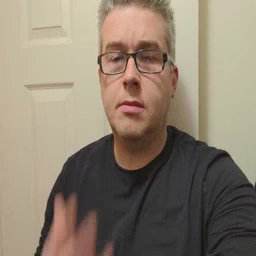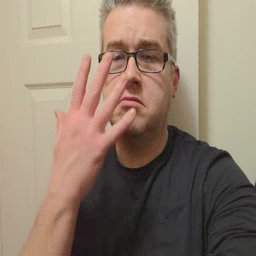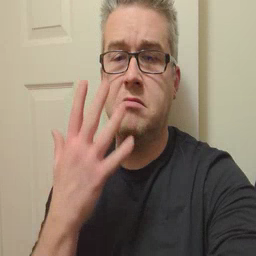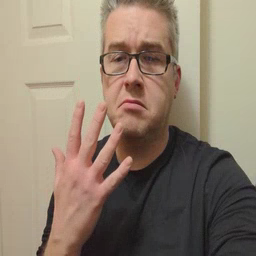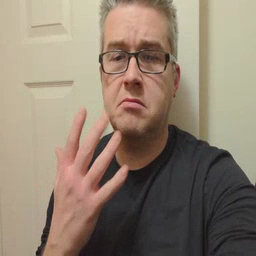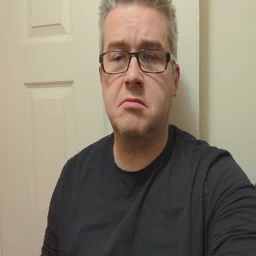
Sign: sad